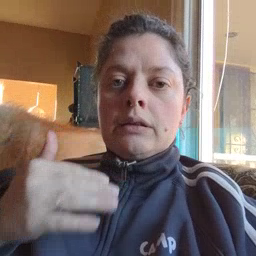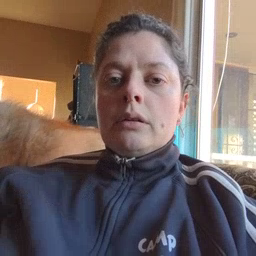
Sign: head